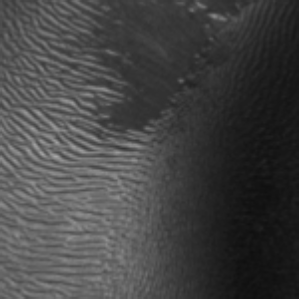
Label: frost